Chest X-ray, AP view. Patient: 52 years old, sex F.
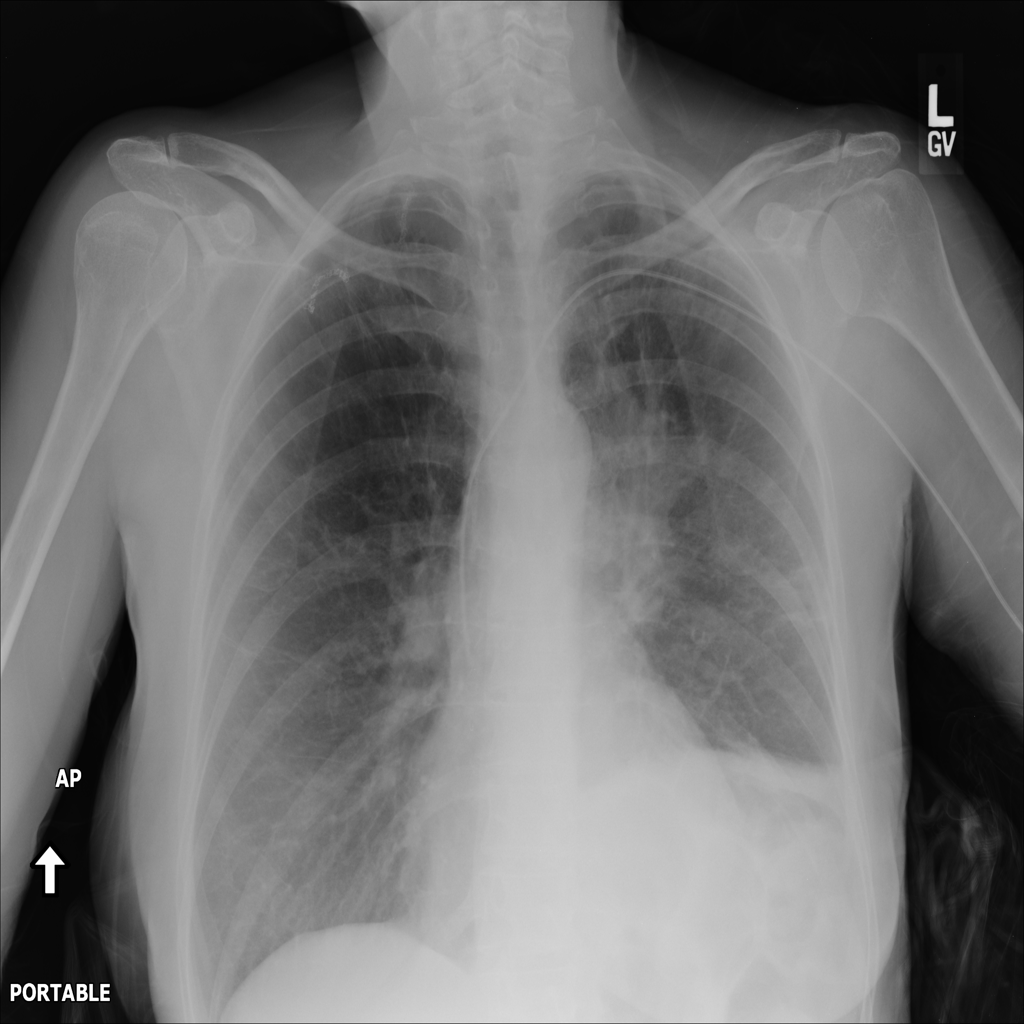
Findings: Infiltration, Mass, Pleural_Thickening